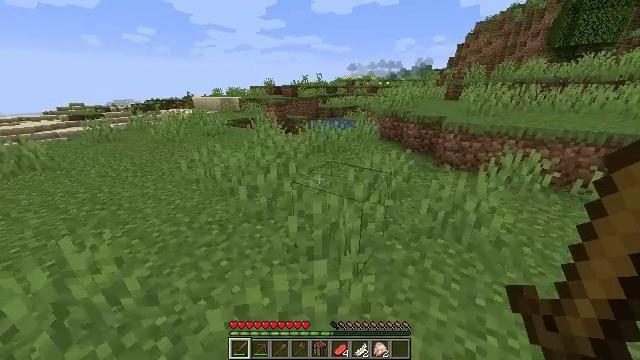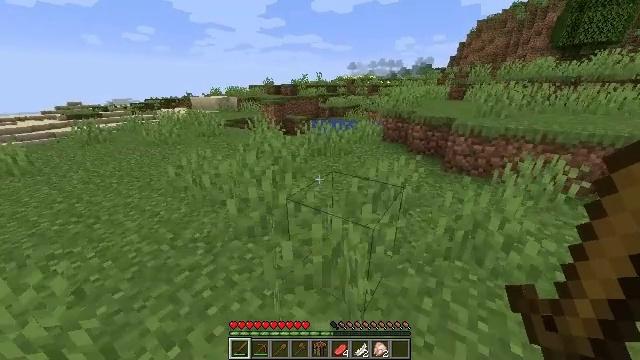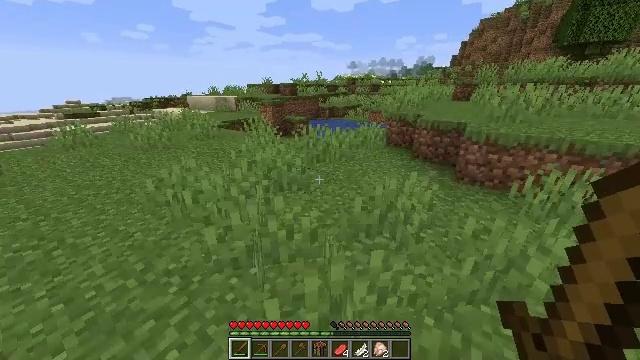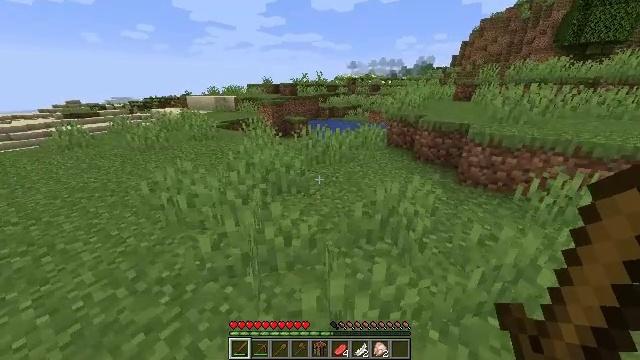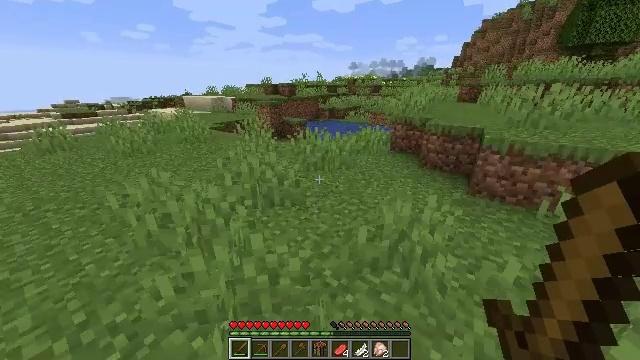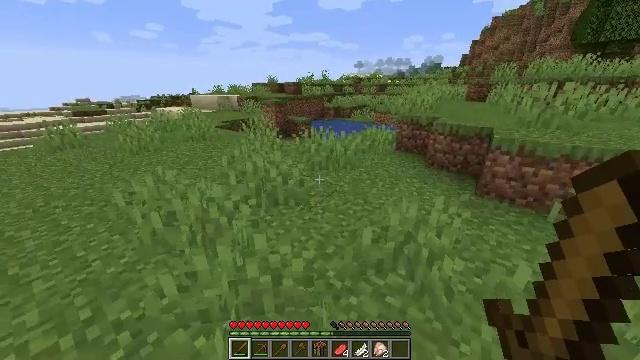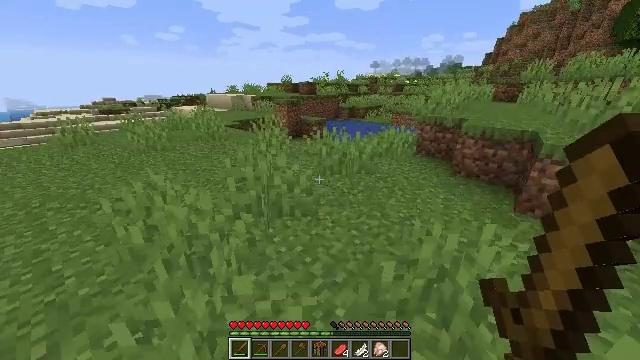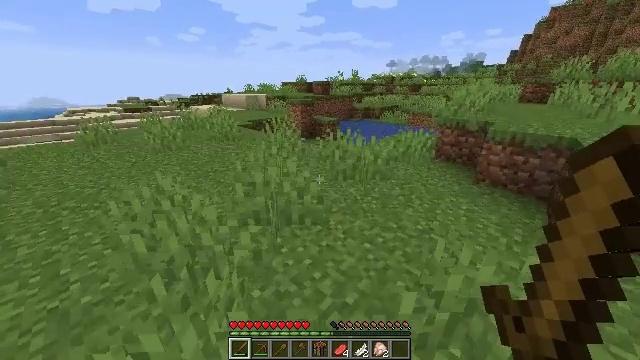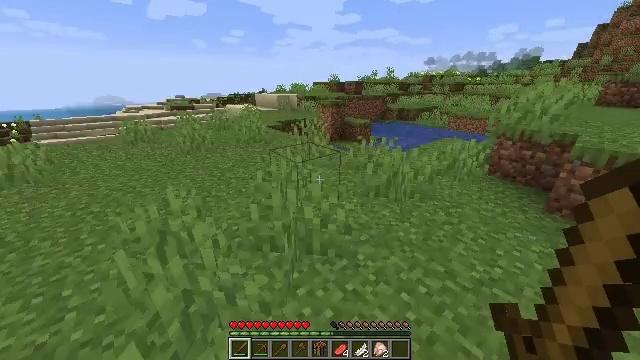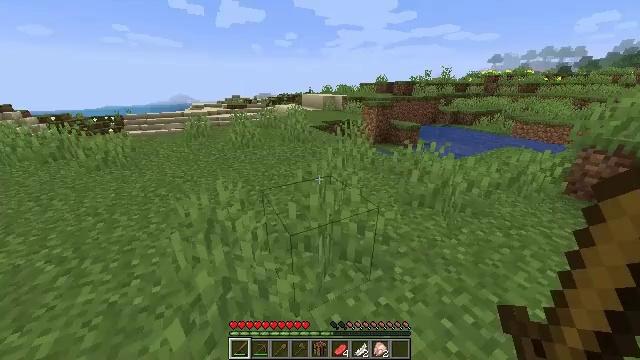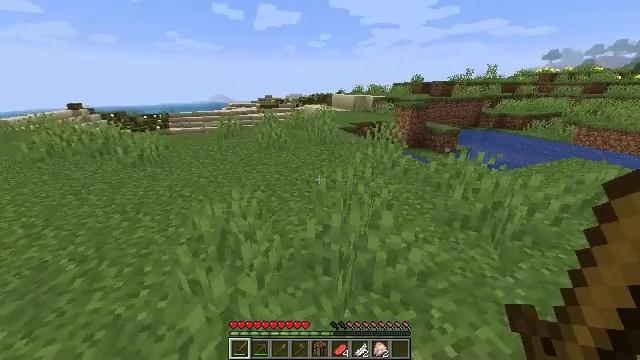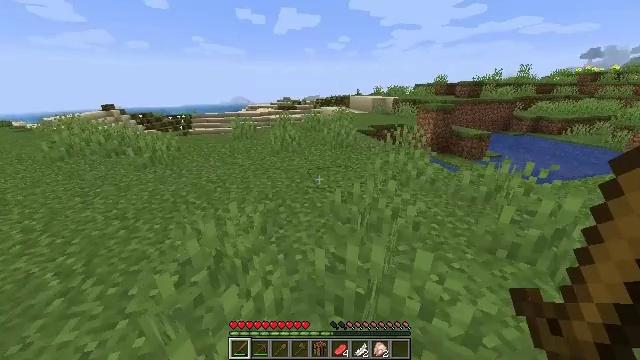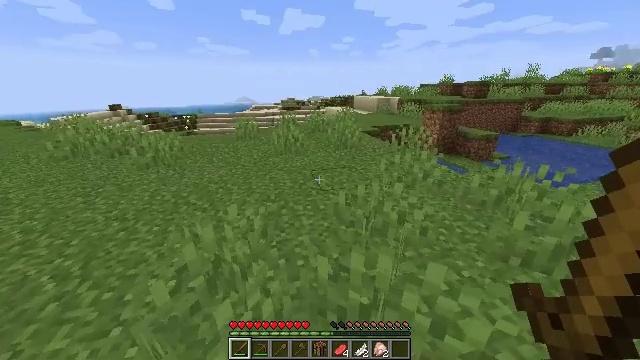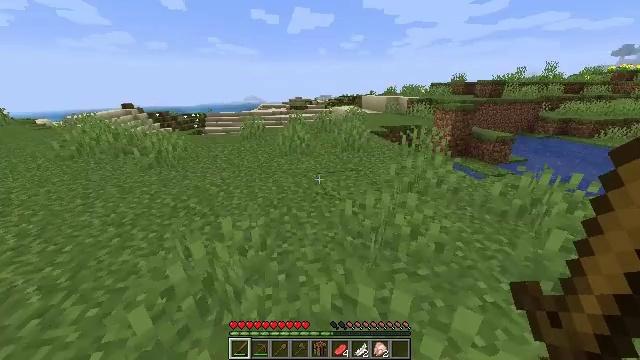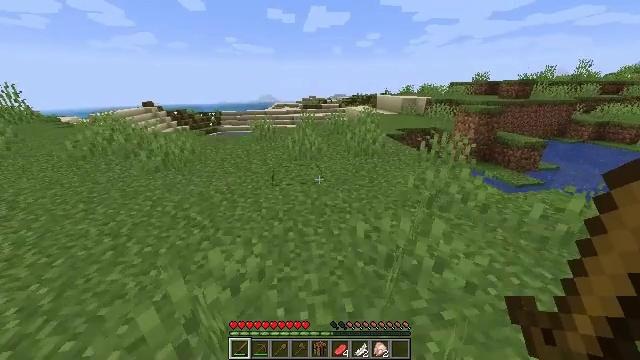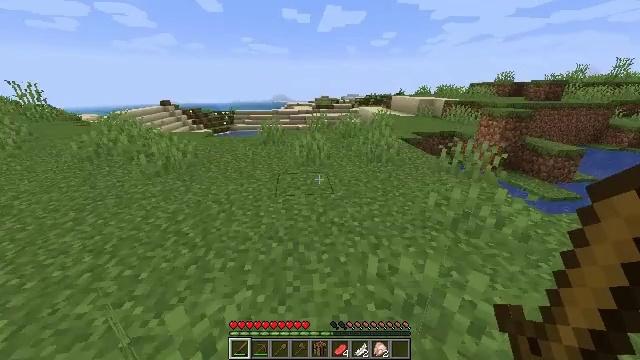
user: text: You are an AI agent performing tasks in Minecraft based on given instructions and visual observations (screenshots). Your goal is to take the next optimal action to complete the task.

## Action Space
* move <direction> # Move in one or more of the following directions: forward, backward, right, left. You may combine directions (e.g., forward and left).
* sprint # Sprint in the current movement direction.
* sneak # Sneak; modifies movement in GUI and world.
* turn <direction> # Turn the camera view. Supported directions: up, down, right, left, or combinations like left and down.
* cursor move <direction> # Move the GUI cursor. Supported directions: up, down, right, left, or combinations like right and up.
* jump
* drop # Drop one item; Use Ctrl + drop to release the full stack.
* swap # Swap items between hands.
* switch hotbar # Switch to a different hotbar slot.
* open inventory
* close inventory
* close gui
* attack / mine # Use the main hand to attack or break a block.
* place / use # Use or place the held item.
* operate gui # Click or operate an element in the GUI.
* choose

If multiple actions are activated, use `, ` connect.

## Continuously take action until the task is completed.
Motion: motion action
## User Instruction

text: Dig up the grass block for dirt.
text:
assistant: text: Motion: move forward, sprint
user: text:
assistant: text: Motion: move forward, sprint
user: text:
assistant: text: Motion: move forward, sprint
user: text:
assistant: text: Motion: move forward, sprint
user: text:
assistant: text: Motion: move forward, sprint, turn left
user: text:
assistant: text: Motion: move forward, sprint, turn left
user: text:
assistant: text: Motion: move forward, sprint, turn left
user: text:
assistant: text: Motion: move forward, sprint, turn left
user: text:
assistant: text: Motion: move forward, sprint, turn left
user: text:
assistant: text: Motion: move forward, sprint, turn left
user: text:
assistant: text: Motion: move forward, sprint, turn left
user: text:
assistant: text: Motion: move forward, sprint, turn left
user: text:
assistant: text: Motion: move forward, sprint, turn left
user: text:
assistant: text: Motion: move forward, sprint, turn left
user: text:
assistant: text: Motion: move forward, sprint, turn left
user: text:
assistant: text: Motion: move forward, sprint, turn left
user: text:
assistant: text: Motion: move forward, sprint, turn left
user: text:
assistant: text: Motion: move forward, sprint, turn left
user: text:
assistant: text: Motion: move forward, sprint, turn left
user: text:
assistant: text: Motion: move forward, sprint, turn left
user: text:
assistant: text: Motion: move forward, sprint, turn left
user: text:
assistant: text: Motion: move forward, sprint
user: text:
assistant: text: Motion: move forward, sprint
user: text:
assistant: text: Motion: move forward, sprint
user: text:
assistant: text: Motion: move forward, sprint
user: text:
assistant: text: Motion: move forward, sprint
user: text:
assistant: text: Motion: move forward, sprint
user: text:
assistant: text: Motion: move forward, sprint
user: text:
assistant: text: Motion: move forward, sprint
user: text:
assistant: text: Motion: move forward, sprint